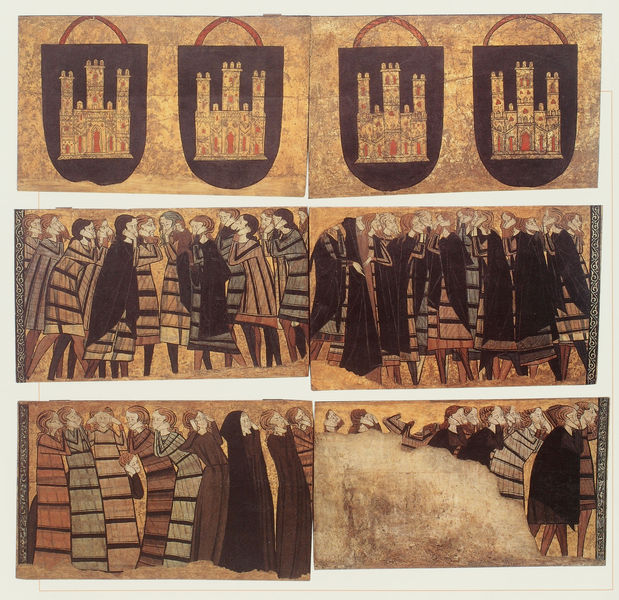
Titel: Plorants i escuts que decoraven la sepultura del cavaller Sancho Saiz Carillo a San Andrés de Mahamud; Weinende und Schilde, die das Grab des Ritters in San Andres Sancho Saiz de Carillo Mahamud dekorieren
Institution: Barcelona, Museu Nacional d’Art de Catalunya
Schlagwörter: gruppe, frauen, gelb, menschen, ocker, braun, dunkelbraun, fenster, kleider, männer, profil, schwarz, zeichnung, gebäude, rot, schloss, hände, gewand, kutte, mantel, personen, ohren, turm, bilder, bogen, gestreift, streifen, vier, erschrecken, burg, ritter, pergament, wappen, mittelalter, mönche, kutten, sechs, beschädigung, roben, zuhören, hören, erstaunen, buchmalerei, holzmalerei, einzelteile, beschäftigung, sechsteilig, brugen